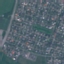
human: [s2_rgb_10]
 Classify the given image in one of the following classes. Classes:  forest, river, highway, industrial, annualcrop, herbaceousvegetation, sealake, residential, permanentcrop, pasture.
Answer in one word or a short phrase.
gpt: Residential